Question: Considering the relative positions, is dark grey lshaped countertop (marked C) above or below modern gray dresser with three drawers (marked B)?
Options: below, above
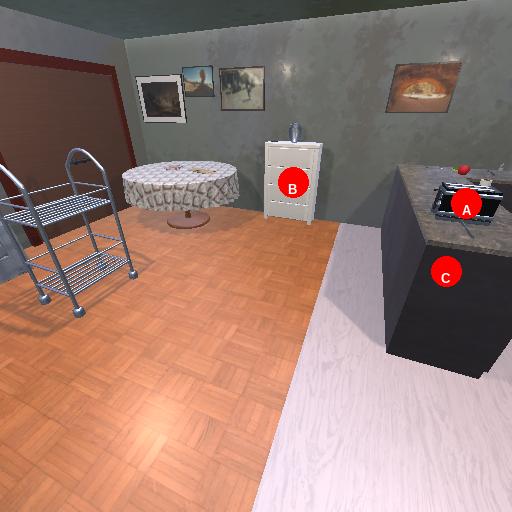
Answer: below